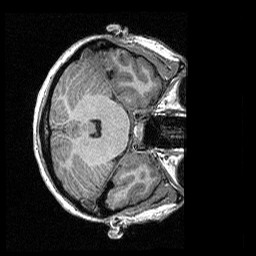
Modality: T1w
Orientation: axial
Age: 42
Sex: female
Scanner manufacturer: siemens
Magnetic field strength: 3 T
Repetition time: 2.3 s
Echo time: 0.00298 s